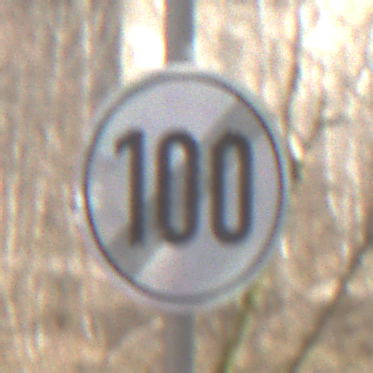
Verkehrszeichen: EndeGeschwindigkeit100
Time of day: MorningAfternoon
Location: Outdoor (Nature)
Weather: Clear
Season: Winter
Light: Natural